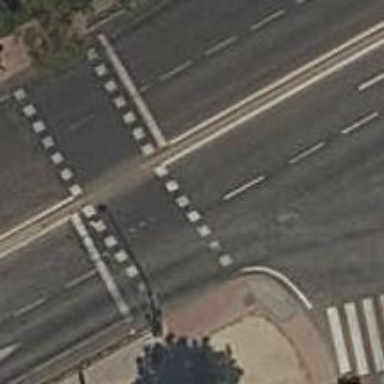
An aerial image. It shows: Crossing with traffic signals.